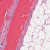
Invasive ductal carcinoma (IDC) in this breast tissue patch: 0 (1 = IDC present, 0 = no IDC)